Question: I am novice to and now i am working with form element, I have write following code:
'''<div data-role="page">
<div data-role="header"></div>
<div data-role="content">
<input type="text" placeholder="Enter some text"/>
<input type="password" placeholder="Enter Password"/>
<input type="button" value="Login" />
</div>
</div>'''
but design not properly rendered in above two input type.i don't know what is issue .

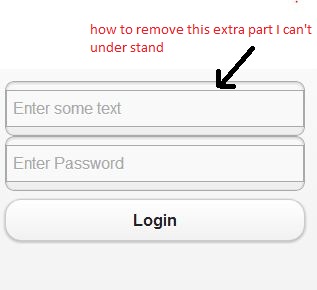
Answer: @Dima Kuzmich I got my answer.
Actually I was using old version of jquery mobile css of version, that's why it will render above image design.
but when i used latest version of jquery mobile css then my issue is solved perfectly fine.
Thank you @Dima Kulmich.